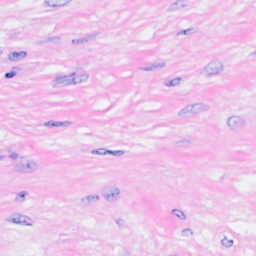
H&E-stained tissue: Breast